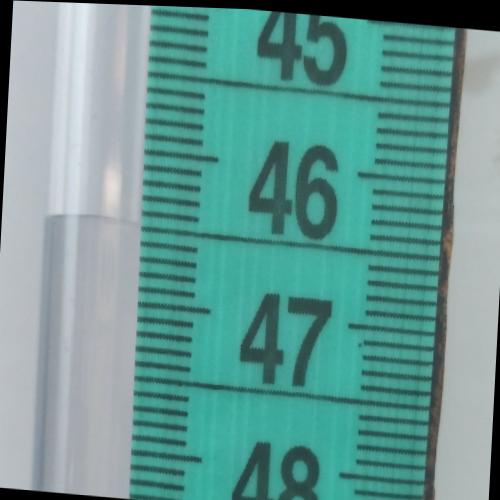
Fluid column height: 46.5 cm